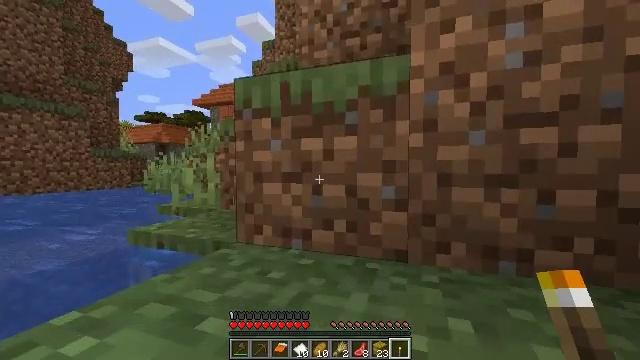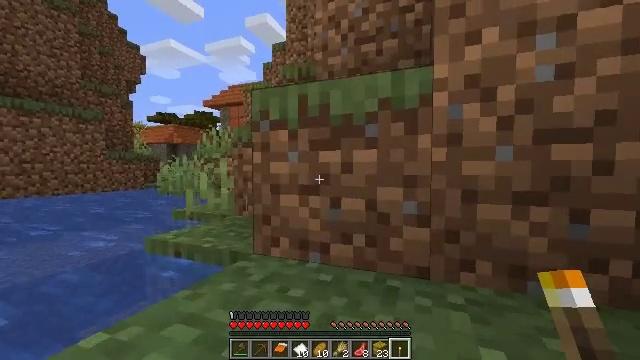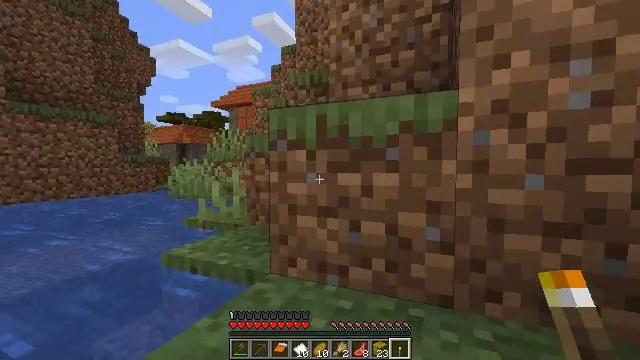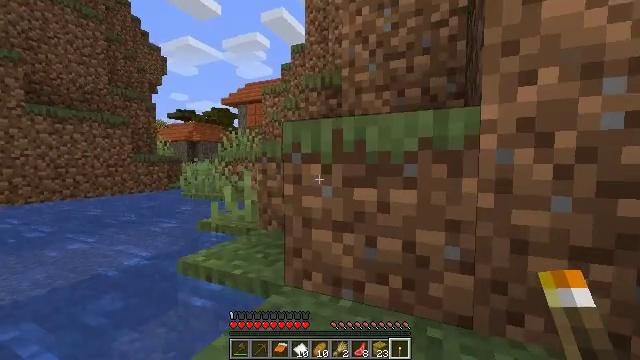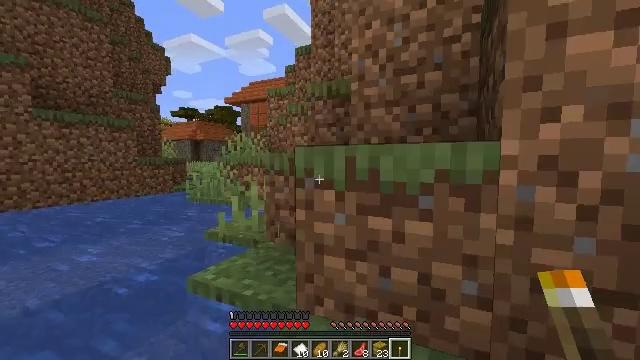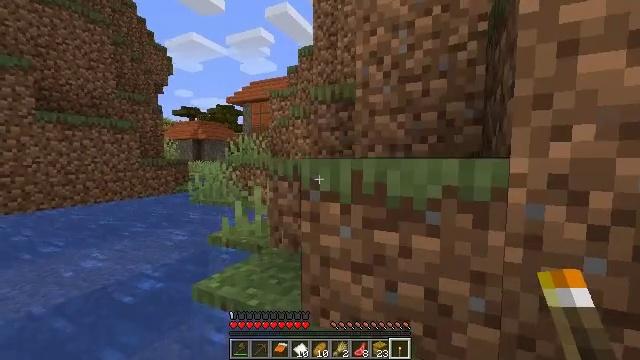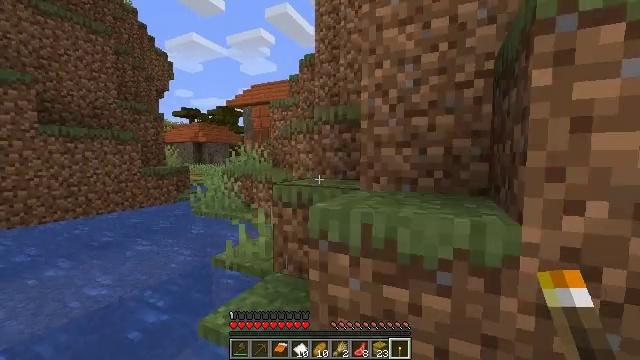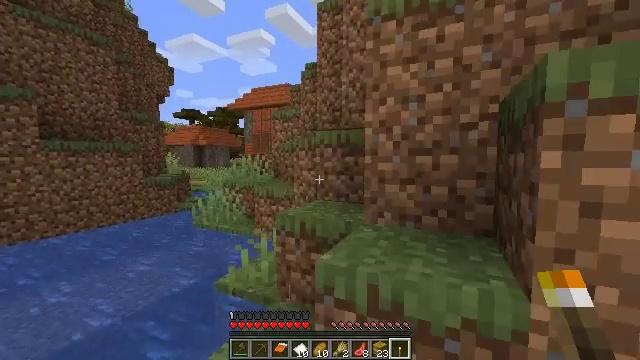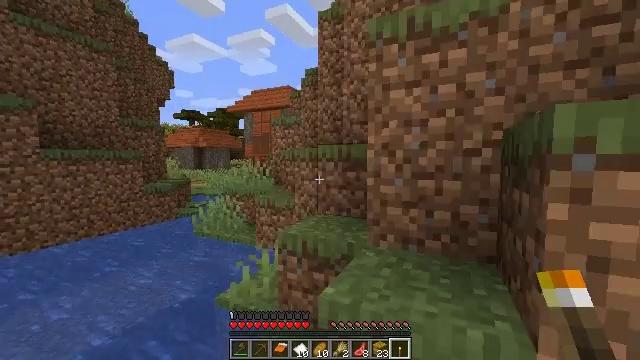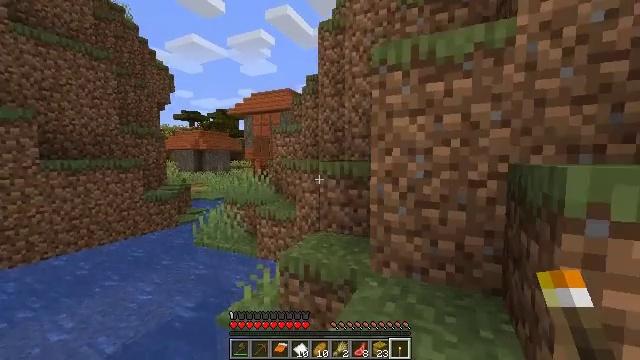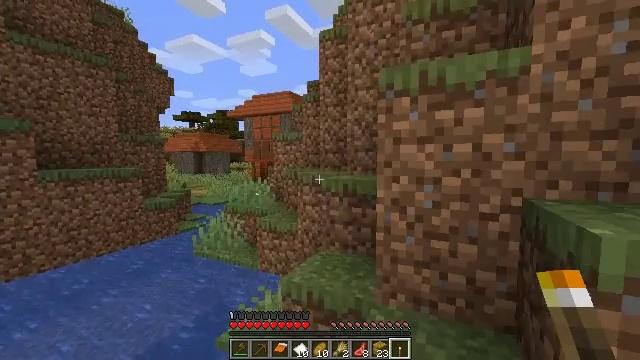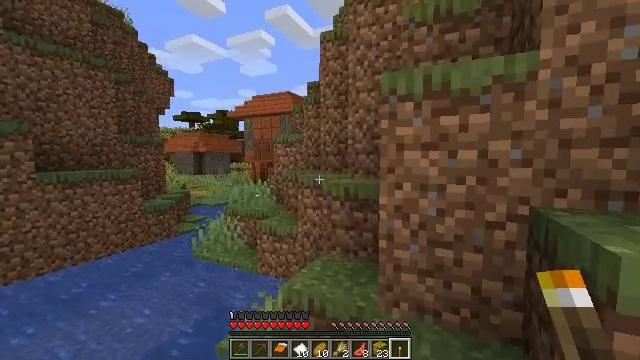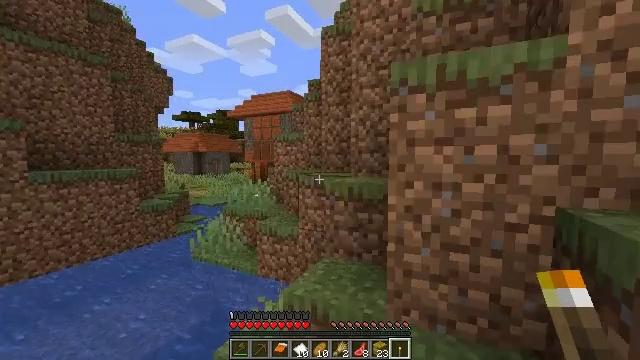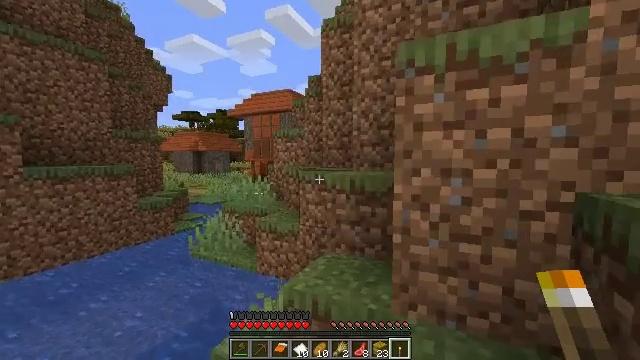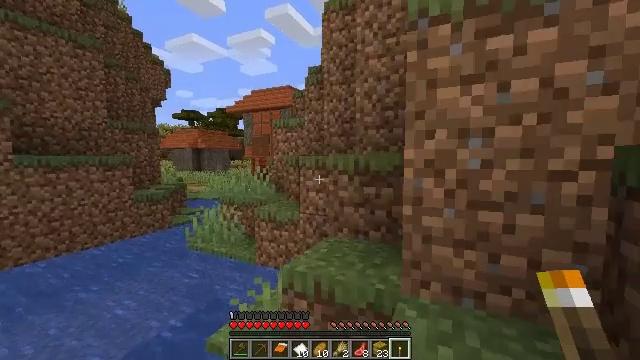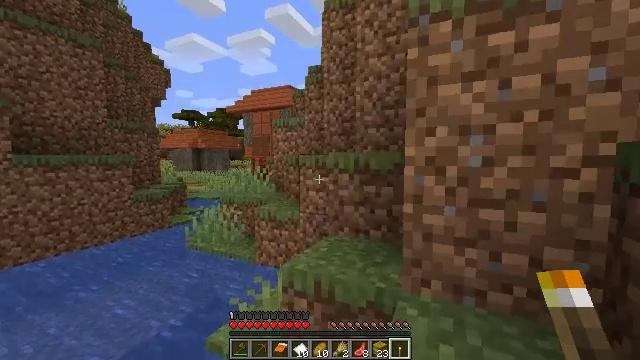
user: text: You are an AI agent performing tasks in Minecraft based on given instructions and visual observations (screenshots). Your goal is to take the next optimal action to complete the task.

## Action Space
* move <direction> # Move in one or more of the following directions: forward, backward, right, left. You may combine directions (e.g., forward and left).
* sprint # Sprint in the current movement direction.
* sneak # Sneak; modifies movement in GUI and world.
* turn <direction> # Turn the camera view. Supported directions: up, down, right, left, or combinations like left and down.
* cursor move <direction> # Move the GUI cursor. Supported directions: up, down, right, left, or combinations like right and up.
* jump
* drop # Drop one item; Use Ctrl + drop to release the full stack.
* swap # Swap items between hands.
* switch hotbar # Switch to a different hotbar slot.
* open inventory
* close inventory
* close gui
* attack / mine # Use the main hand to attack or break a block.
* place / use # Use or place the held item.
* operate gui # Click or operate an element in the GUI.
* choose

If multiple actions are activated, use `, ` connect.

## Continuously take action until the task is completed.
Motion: motion action
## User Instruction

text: Left click on the blast furnace to break it.
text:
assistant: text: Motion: move forward, turn left, jump
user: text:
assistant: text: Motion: move forward, turn left, jump
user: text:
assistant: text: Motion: move forward, turn left, jump
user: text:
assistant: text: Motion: move forward, jump
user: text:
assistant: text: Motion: move forward, jump
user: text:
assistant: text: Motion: move forward, jump
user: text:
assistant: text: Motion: move forward, jump
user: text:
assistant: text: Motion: move forward, jump
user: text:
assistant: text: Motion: move forward, jump
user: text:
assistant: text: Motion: move forward, jump
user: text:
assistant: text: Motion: move forward, jump
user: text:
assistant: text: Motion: move forward, jump
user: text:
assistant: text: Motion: move forward, jump
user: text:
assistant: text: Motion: move forward, jump
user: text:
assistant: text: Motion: move forward, jump
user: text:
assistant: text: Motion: move forward, jump
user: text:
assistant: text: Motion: move forward, jump
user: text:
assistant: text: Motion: move forward, jump
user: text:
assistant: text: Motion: move forward, jump
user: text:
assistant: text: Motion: move forward, jump
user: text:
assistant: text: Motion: move forward, turn left, jump
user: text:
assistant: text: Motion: move forward, jump
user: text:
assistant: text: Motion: move forward
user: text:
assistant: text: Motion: move forward
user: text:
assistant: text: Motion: move forward, jump
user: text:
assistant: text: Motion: move forward, jump
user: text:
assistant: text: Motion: move forward, jump
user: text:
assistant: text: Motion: move forward, jump
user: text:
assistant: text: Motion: move forward, jump
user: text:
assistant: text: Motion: move forward, jump